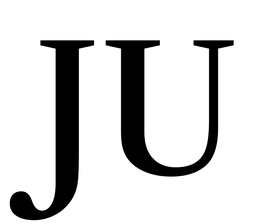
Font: LibreCaslonText_Medium